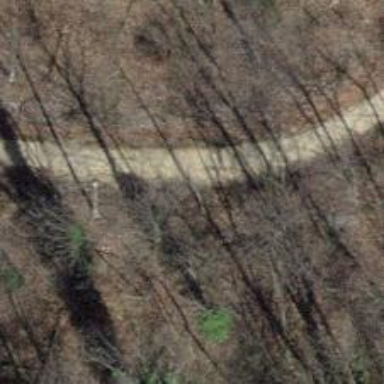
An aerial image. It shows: Gravel path with excellent trail visibility.